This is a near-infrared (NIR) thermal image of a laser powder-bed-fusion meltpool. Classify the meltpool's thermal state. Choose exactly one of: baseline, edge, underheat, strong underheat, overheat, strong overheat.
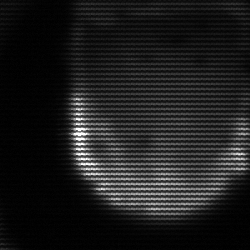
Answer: edge